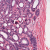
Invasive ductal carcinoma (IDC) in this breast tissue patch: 0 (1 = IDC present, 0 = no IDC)